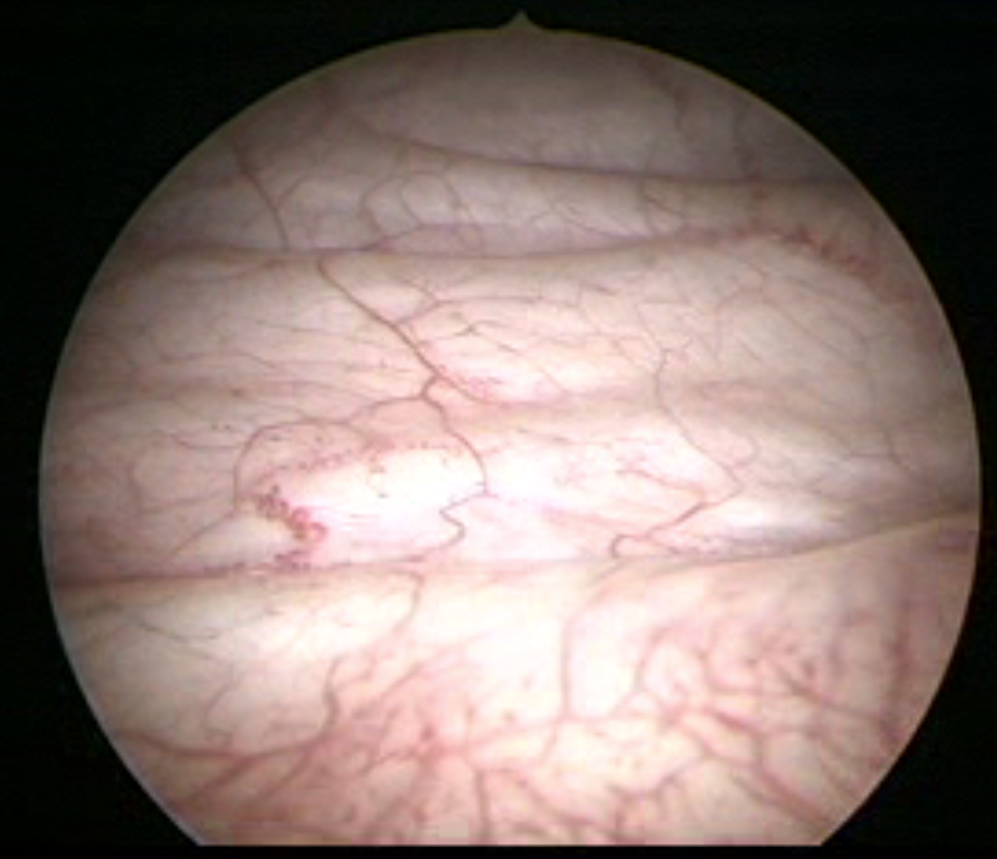
Modality: WLC
Class: Normal mucosa
Lesion: L0
Bladder cancer association: No